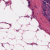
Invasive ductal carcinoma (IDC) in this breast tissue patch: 0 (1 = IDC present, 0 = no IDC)